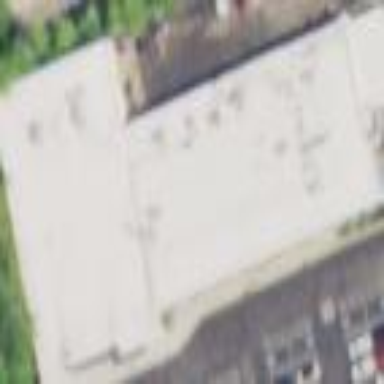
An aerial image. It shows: Retail building.